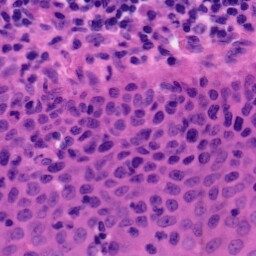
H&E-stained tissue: Tonsil